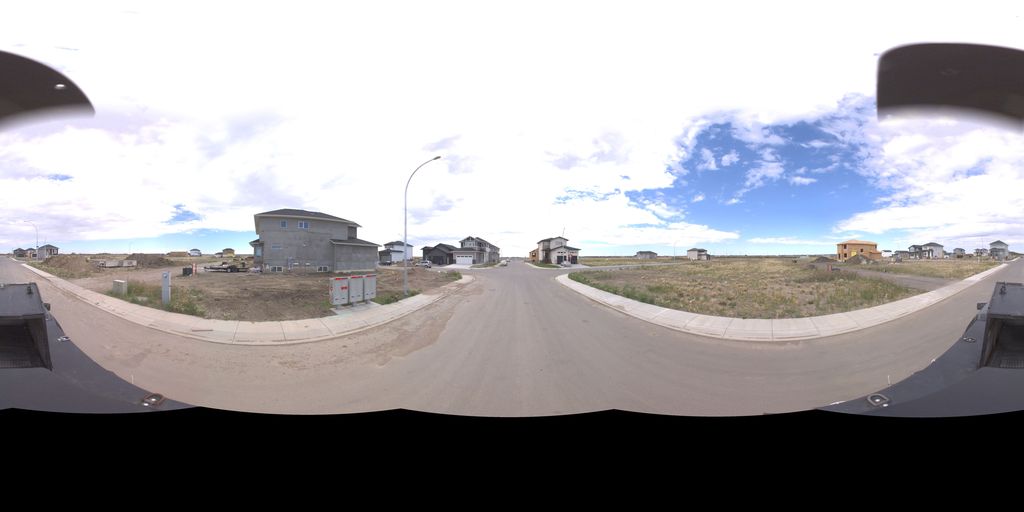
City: saskatoon